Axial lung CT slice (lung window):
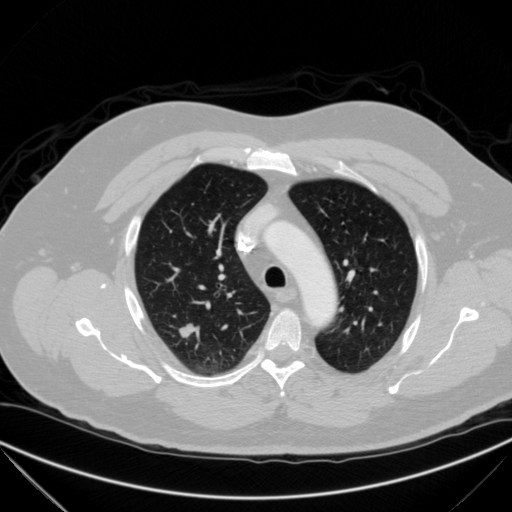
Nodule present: yes
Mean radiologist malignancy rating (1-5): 3.75